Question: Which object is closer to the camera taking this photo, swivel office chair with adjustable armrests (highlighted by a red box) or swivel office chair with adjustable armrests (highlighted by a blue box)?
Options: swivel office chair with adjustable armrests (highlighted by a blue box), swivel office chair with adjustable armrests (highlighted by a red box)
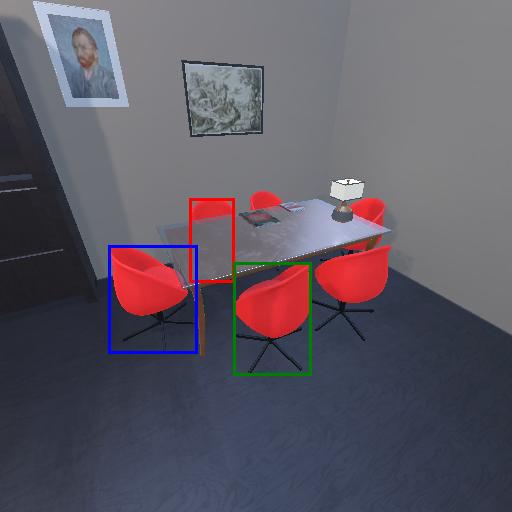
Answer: swivel office chair with adjustable armrests (highlighted by a blue box)